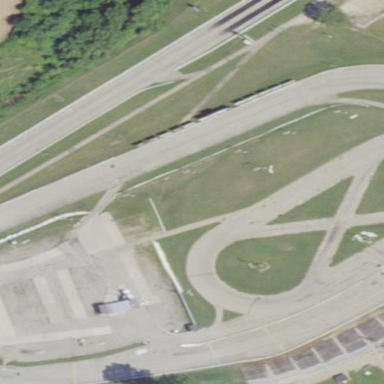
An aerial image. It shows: Raceway for motor sports.